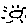
Label: sun